Question: I like to use self explaining names for associative selects, and sometimes it's even mandatory to avoid duplicates, so I use the AS keyword alot. But it's giving me some trouble with left joins.
This works:
'''
$sql = "SELECT *,
projects.id as projects_id
FROM projects";
$sql .= " LEFT JOIN".
" (SELECT
projectfiles.id as projectfiles_id,
projectfiles.fileID as projectfiles_fileID,
projectfiles.projectID as projectfiles_projectID
FROM projectfiles
) AS projectfiles".
" ON projects.id = projectfiles_projectID";
'''
However now I end up with useless data from 'projects', because it also picks up the fields 'userID' and 'name', which I don't need. It's also picking up the id twice.
So I tried changing it to;
'''
$sql = "SELECT
projects.id as projects_id
FROM projects";
'''
With the ON line becoming
'''
" ON projects_id = projectfiles_projectID";
'''
But that gave the error 'Unknown column projects_id'
So I tried
'''
" ON projects.projects_id = projectfiles_projectID";
'''
But still the same error
I then started experimenting, and tried (as a test)
'''
$sql = "SELECT id,name,userID FROM projects";
$sql .= " LEFT JOIN".
" (SELECT
projectfiles.id as projectfiles_id,
projectfiles.fileID as projectfiles_fileID,
projectfiles.projectID as projectfiles_projectID
FROM projectfiles
) AS projectfiles".
" ON projects.id = projectfiles_projectID";
'''
And to my surprise, the LEFT JOIN didn't seem to pick up anything at all.
Code:
'''
$sql = "SELECT id,name,userID FROM projects";
$sql .= " LEFT JOIN".
" (SELECT
projectfiles.id as projectfiles_id,
projectfiles.fileID as projectfiles_fileID,
projectfiles.projectID as projectfiles_projectID
FROM projectfiles
) AS projectfiles".
" ON projects.id = projectfiles_projectID";
$res = mysql_query($sql);
if(!$res) die(mysql_error());
if(mysql_num_rows($res) > 0)
{
$rownum = 0;
while($row = mysql_fetch_assoc($res))
{
print_r($row);
echo "<br/><br/>";
$rownum++;
}
}
'''
Output:

Which is weird because there is only one row in 'projects' but 3 in 'projectfiles' with that projectID... what am I doing wrong?
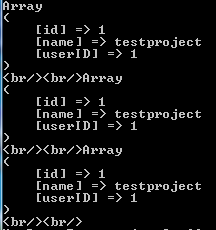
Answer: To select only from the 'projectfiles' table:
'''
$sql = "SELECT projectfiles.*,
projects.id as projects_id
FROM projects";
// rest of the code is the same
'''
'''
$sql = "SELECT projectfiles.* FROM projects";
// rest of the code is the same
'''